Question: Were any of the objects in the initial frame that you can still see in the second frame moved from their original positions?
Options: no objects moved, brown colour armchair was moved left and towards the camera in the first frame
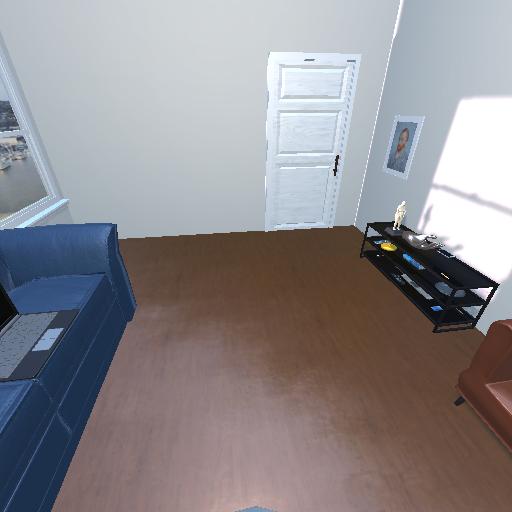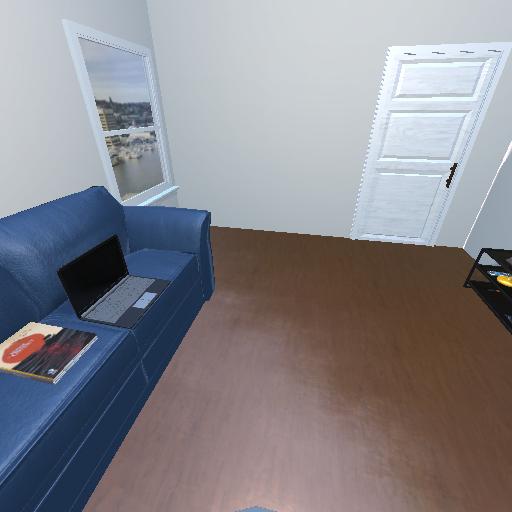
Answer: no objects moved